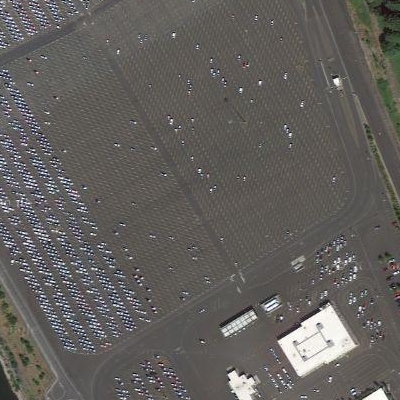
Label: gParking